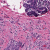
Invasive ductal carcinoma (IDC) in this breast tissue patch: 1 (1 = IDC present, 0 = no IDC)